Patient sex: M
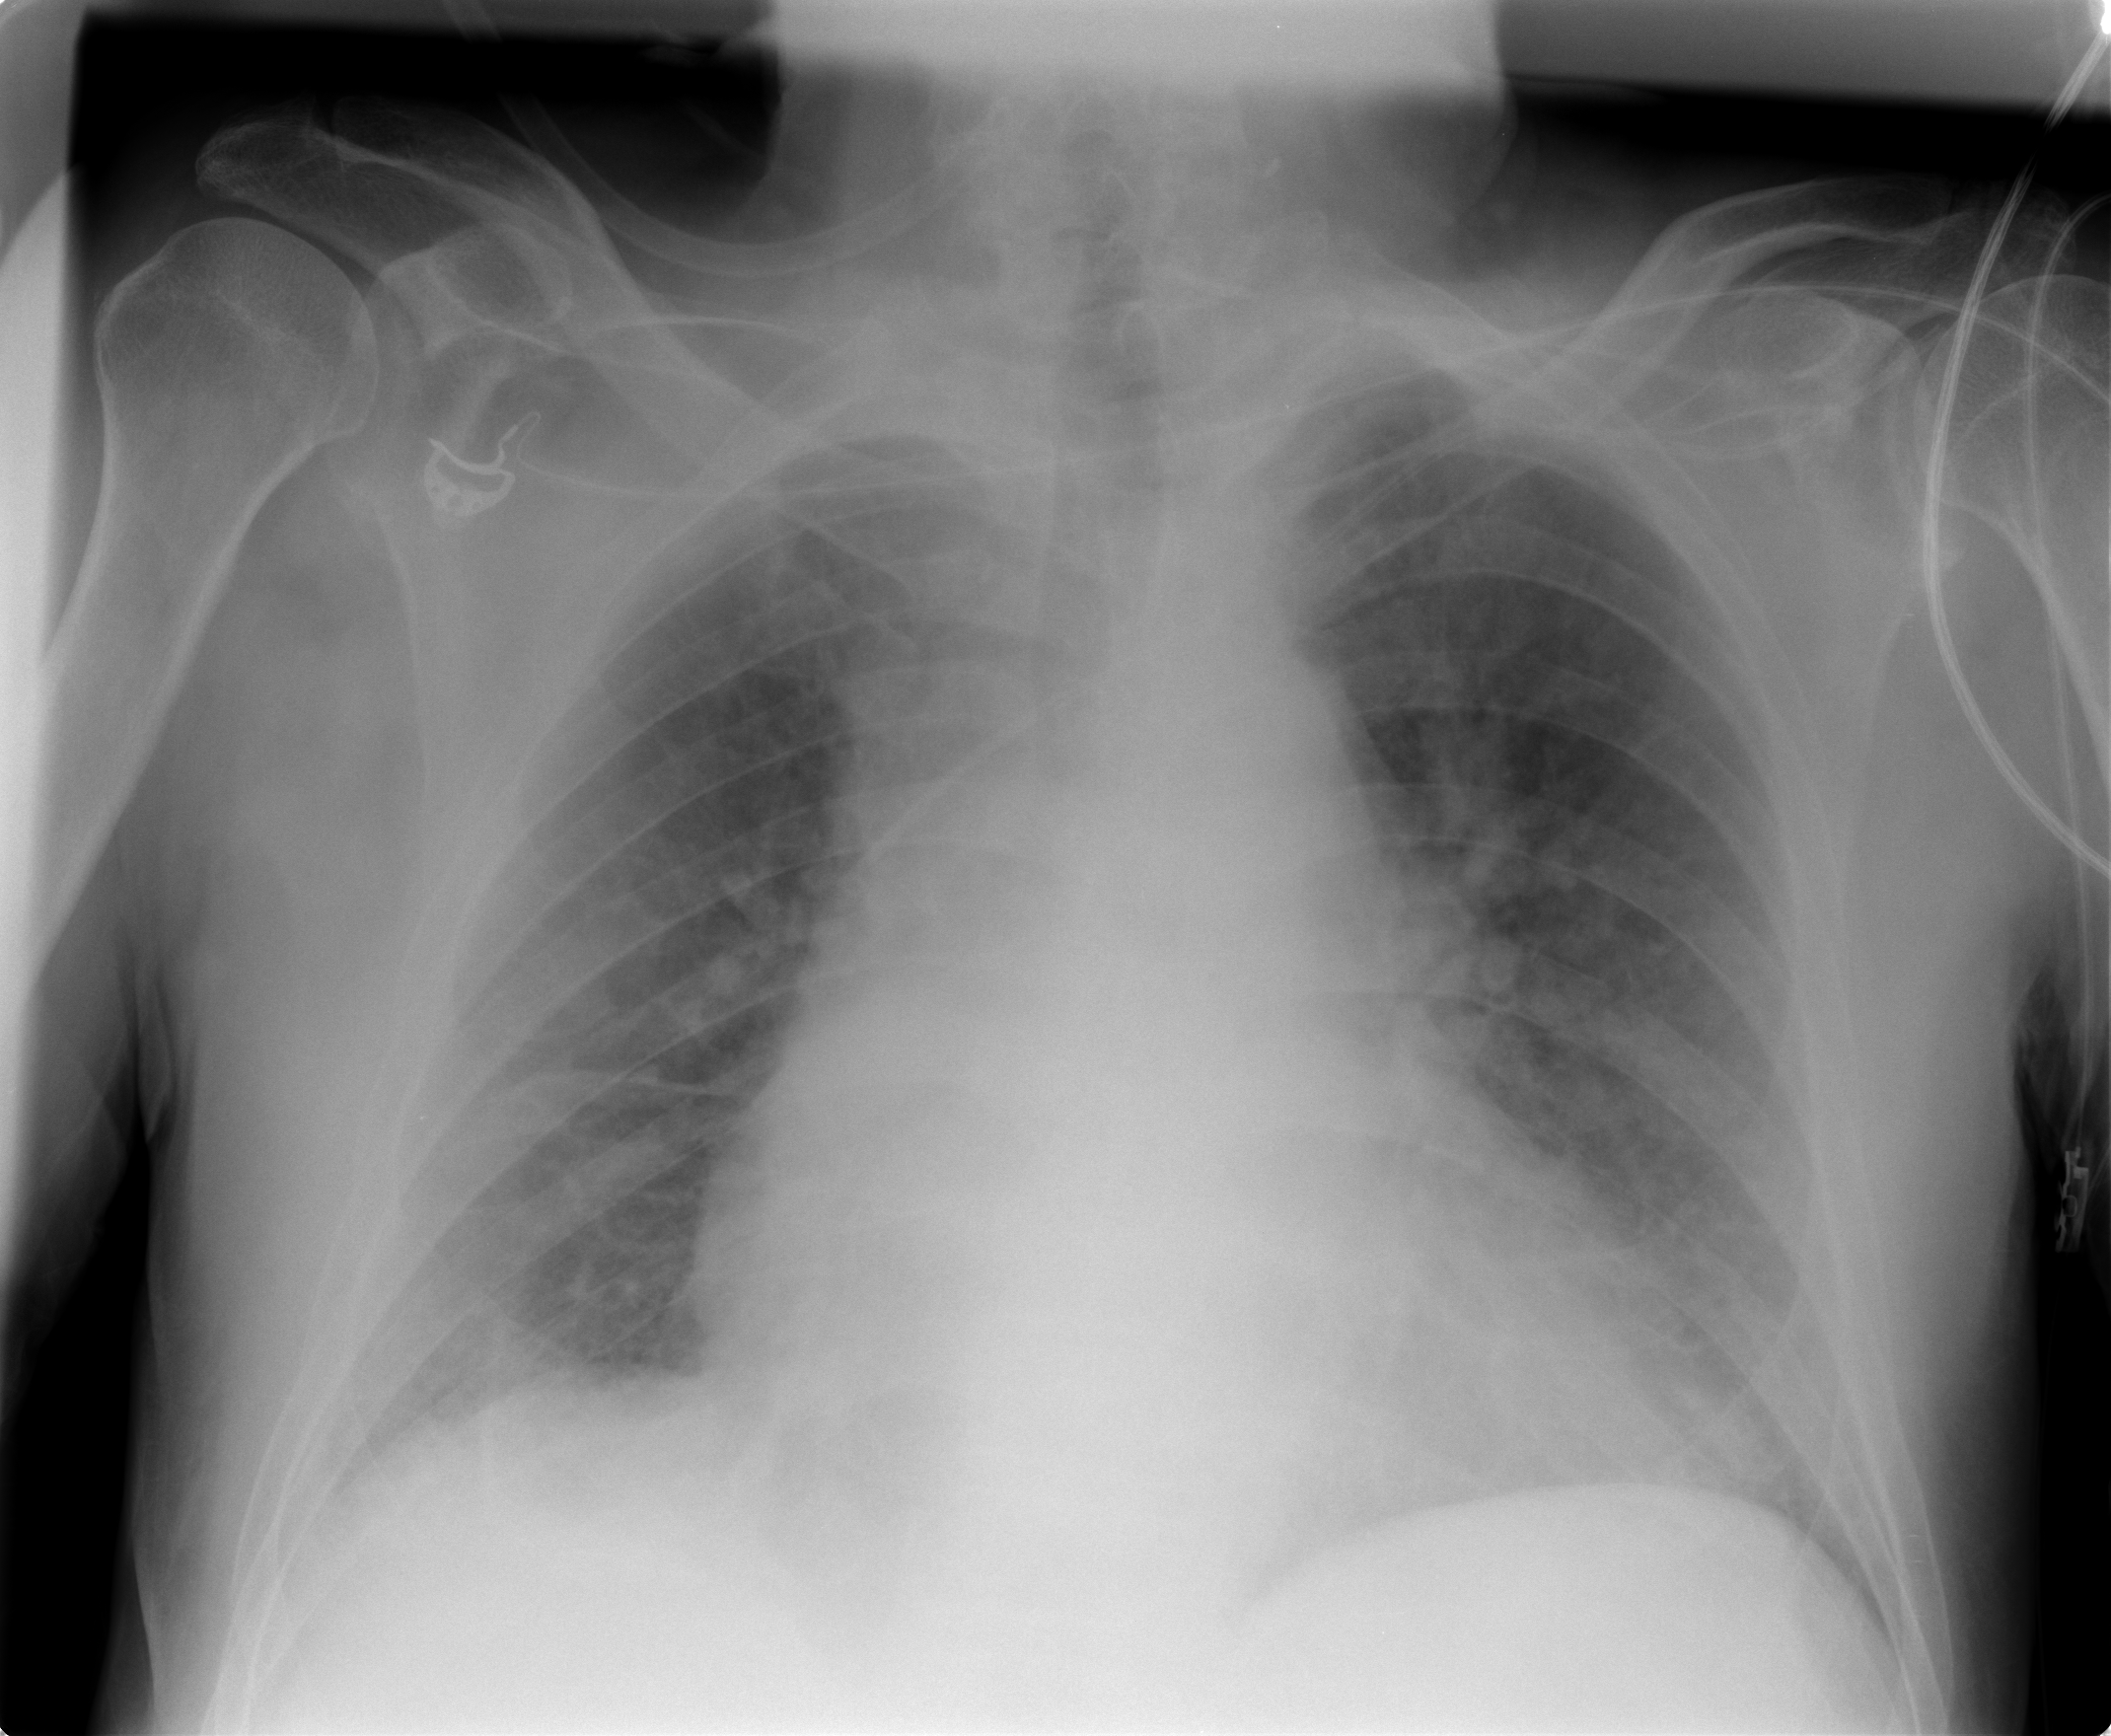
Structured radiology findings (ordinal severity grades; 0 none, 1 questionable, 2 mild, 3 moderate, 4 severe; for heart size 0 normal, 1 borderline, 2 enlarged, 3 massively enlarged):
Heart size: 0
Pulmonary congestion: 2
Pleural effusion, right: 0
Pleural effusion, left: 0
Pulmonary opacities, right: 2
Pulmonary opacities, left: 2
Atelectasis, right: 1
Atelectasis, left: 1